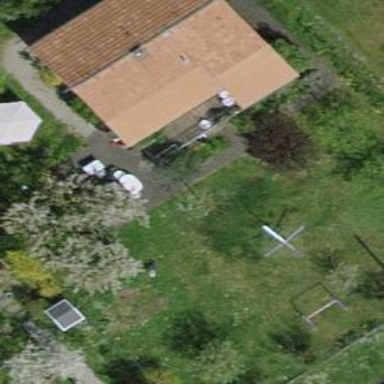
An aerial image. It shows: Garden enclosed by fence.